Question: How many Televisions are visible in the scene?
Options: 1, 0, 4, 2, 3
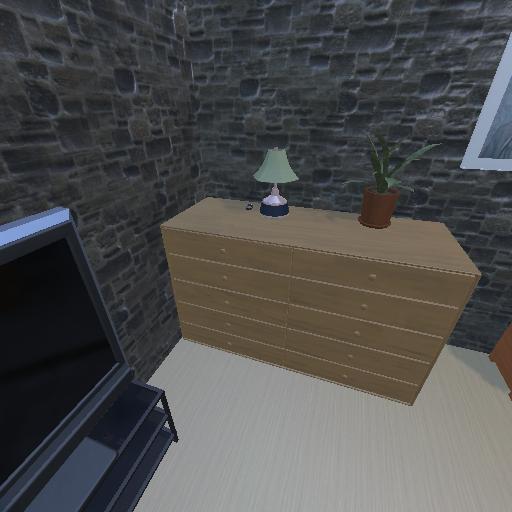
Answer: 1